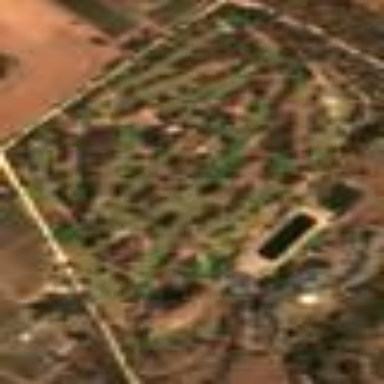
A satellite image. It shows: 18-hole golf course.